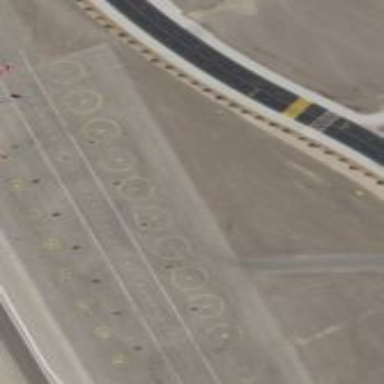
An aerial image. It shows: Image of helipad at airport.